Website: crate-barrel
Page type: cart
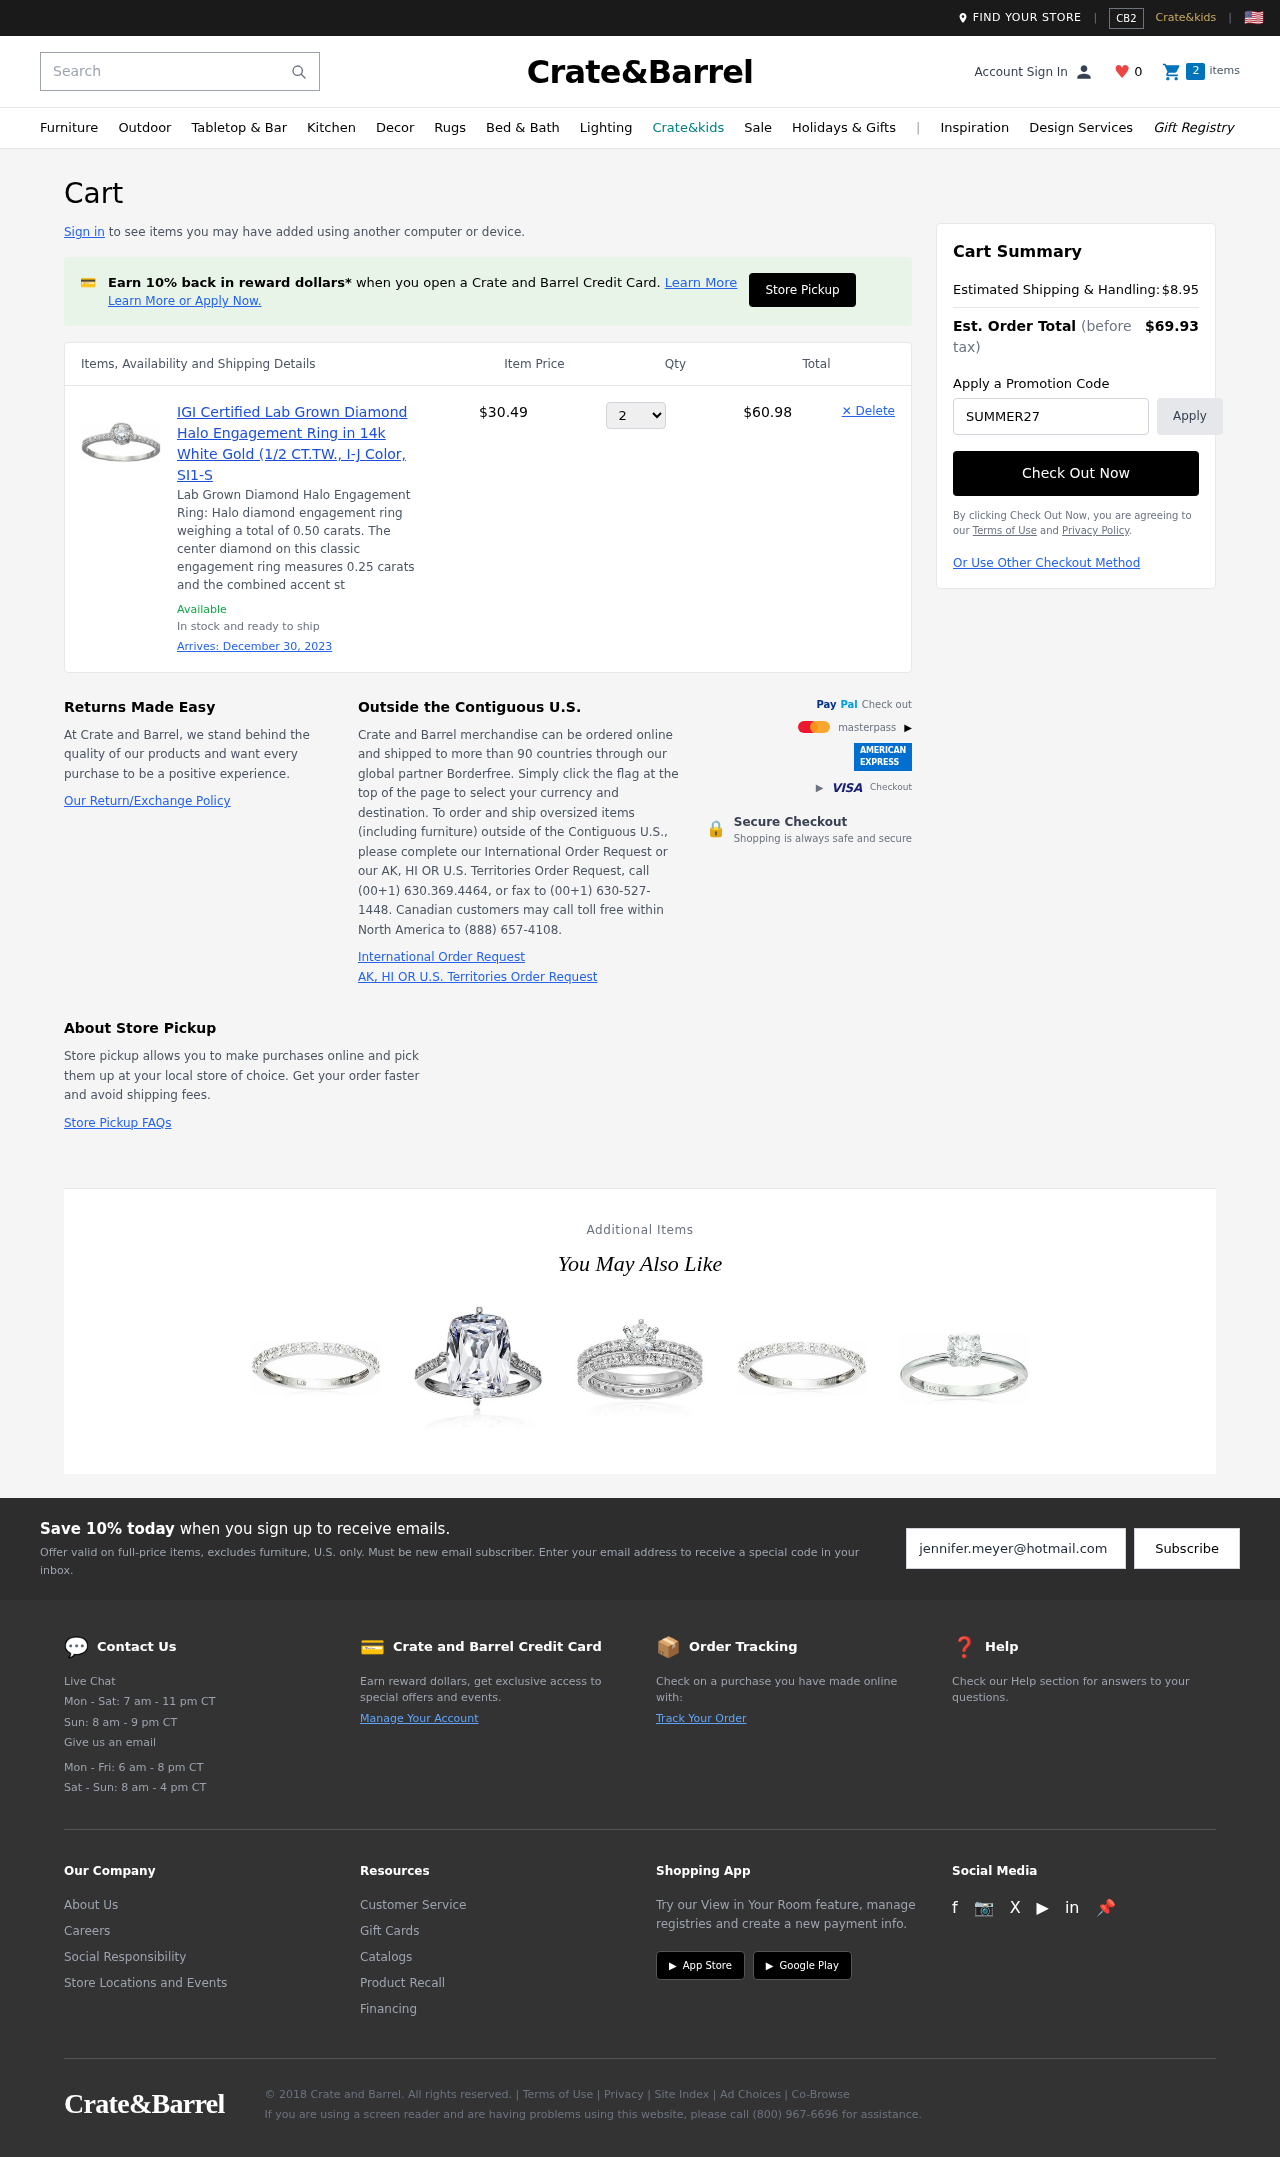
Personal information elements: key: PII_PROMO_CODE
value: SUMMER27
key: PII_EMAIL
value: jennifer.meyer@hotmail.com
Product elements: key: PRODUCT1_DESC
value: Lab Grown Diamond Halo Engagement Ring: Halo diamond engagement ring weighing a total of 0.50 carats. The center diamond on this classic engagement ring measures 0.25 carats and the combined accent st
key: PRODUCT1_NAME
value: IGI Certified Lab Grown Diamond Halo Engagement Ring in 14k White Gold (1/2 CT.TW., I-J Color, SI1-S
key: PRODUCT1_PRICE
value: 30.49
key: PRODUCT1_QUANTITY
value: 2
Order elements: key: ORDER_DELIVERY_DATE
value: December 30, 2023
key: ORDER_SUBTOTAL
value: $60.98
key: ORDER_SHIPPING_COST
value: $8.95
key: ORDER_TOTAL
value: $69.93